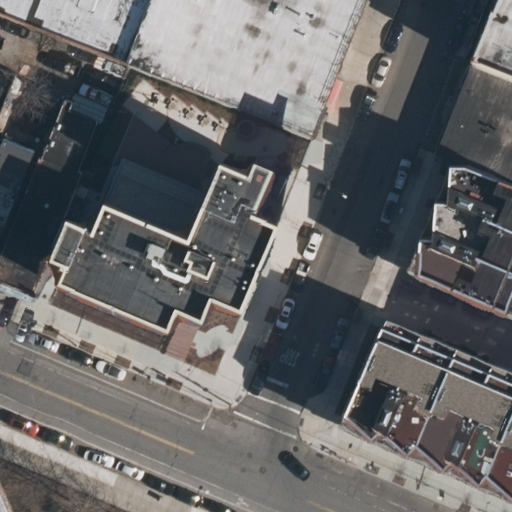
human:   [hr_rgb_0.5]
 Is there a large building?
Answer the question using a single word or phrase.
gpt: yes

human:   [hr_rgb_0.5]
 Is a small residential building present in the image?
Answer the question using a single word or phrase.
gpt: yes

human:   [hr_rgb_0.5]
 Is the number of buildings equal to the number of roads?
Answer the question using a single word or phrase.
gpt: no

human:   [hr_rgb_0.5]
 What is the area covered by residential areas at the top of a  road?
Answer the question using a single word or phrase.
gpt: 0m2

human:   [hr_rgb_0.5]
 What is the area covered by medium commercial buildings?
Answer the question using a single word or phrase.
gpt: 0m2

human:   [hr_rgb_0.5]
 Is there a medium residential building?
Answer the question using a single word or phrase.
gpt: yes

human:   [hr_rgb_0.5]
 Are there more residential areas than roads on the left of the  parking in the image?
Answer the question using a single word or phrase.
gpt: no

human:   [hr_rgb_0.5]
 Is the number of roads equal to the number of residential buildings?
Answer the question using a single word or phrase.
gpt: no

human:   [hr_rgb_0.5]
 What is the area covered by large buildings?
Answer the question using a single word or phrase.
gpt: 1734m2

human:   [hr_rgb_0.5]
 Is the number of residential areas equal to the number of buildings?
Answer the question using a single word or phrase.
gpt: no

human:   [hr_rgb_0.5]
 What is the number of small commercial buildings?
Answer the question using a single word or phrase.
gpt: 0

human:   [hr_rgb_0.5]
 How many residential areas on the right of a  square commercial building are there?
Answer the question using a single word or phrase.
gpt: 0

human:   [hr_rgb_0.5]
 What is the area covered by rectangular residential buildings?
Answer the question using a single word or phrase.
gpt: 2021m2

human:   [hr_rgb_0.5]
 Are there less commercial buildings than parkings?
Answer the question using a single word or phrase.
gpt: yes

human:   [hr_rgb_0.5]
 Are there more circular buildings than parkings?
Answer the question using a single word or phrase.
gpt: no

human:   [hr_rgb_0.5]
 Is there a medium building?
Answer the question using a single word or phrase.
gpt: yes

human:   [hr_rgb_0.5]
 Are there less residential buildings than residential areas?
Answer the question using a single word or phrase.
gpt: no

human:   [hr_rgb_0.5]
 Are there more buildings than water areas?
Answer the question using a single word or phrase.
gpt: yes

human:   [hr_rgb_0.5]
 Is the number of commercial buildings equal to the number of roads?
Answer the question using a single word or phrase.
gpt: no

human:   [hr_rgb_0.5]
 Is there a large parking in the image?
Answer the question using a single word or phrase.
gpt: no

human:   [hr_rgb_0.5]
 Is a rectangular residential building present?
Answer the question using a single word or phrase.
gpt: yes

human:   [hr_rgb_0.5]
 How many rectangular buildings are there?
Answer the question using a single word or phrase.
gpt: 9

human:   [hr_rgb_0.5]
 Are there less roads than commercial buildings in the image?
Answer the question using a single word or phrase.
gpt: no

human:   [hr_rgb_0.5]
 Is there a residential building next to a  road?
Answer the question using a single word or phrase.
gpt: yes

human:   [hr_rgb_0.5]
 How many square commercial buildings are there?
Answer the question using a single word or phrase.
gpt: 0

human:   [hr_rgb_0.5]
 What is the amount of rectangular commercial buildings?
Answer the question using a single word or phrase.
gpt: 0

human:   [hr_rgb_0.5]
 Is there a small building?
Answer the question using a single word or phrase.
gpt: yes

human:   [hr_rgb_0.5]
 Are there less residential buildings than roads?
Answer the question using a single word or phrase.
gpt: no

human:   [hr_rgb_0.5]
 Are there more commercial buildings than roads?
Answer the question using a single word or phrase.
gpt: no

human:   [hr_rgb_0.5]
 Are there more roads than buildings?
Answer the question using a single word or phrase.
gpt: no

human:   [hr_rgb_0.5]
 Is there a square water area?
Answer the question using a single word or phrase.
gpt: no

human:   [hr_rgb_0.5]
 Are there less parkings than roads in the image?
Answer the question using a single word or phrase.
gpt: yes

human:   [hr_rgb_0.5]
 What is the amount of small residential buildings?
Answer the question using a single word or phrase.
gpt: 4

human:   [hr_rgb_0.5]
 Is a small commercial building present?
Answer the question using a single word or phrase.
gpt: no

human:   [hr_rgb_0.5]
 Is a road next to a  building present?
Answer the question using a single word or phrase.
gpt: yes

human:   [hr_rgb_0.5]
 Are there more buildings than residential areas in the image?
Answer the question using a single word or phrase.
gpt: yes